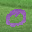
Label: 0